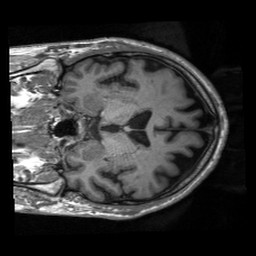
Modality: T1w
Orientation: coronal
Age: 70
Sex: male
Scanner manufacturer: siemens
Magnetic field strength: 3 T
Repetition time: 2.3 s
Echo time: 0.00206 s